Aerial crown-view tile of a tropical tree (Barro Colorado Island, Panama), acquired 20250715:
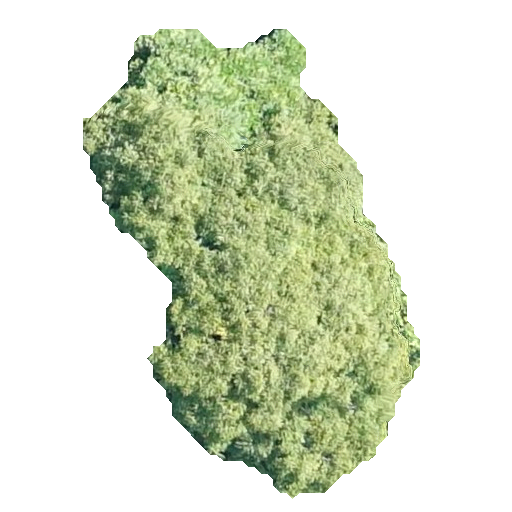
Species: Astronium graveolens
GBIF accepted scientific name: Astronium graveolens
Crown area: 147.472 m²